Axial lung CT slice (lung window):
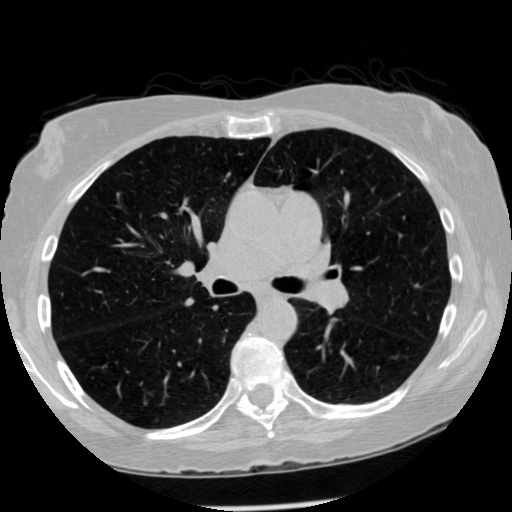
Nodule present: no